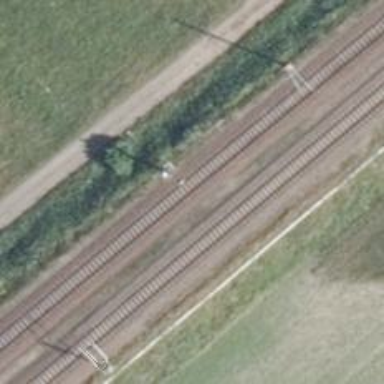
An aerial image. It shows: Railway signal.